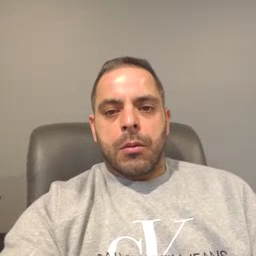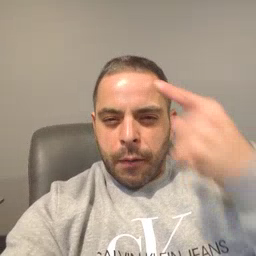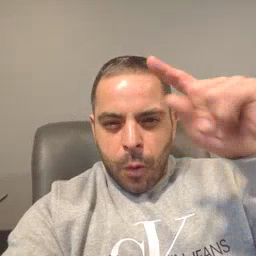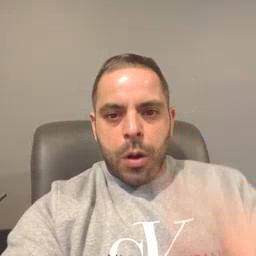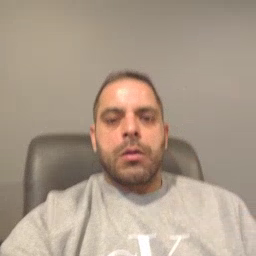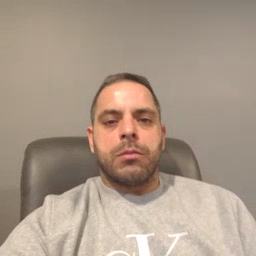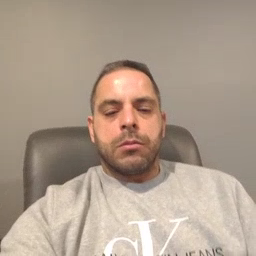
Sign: for